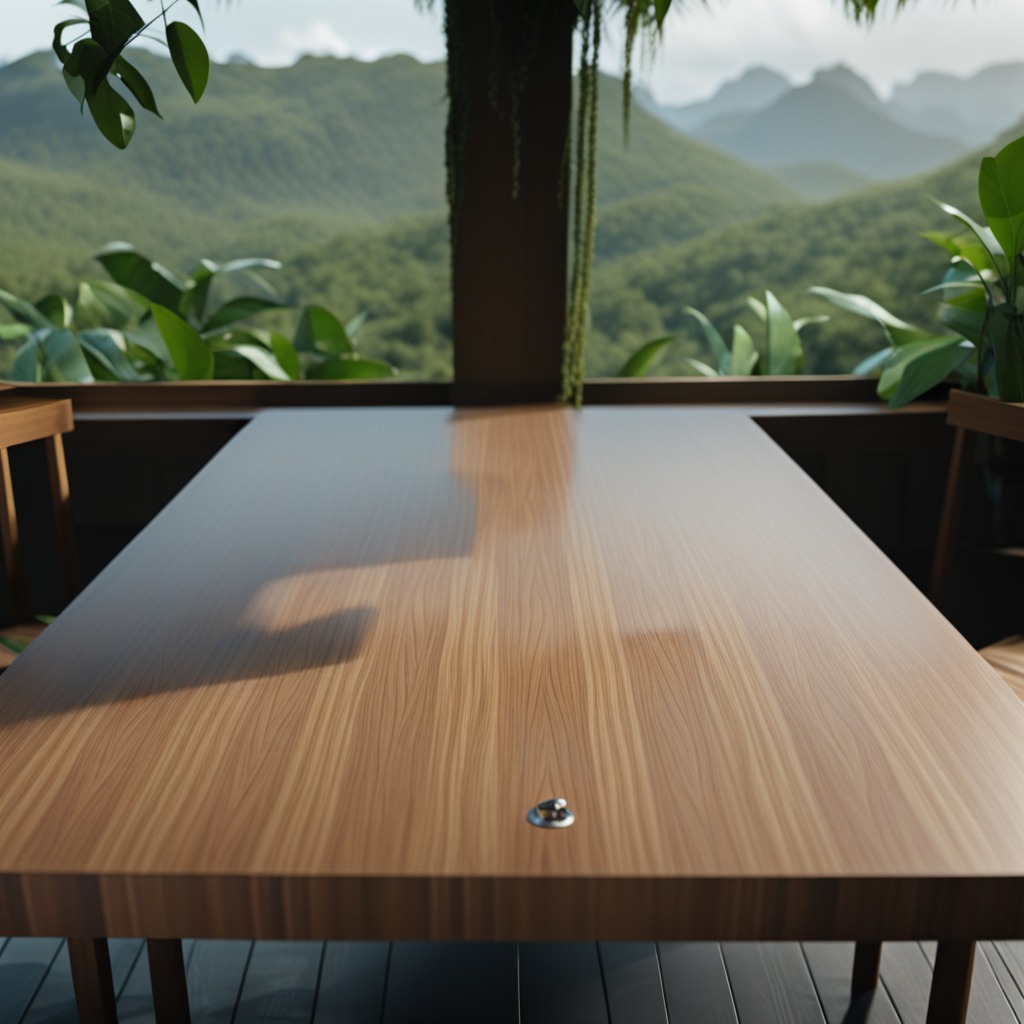
A metal nut is lying on the wooden table inside a jungle field workshop tent.